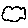
Label: cloud